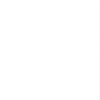
Label: dusty